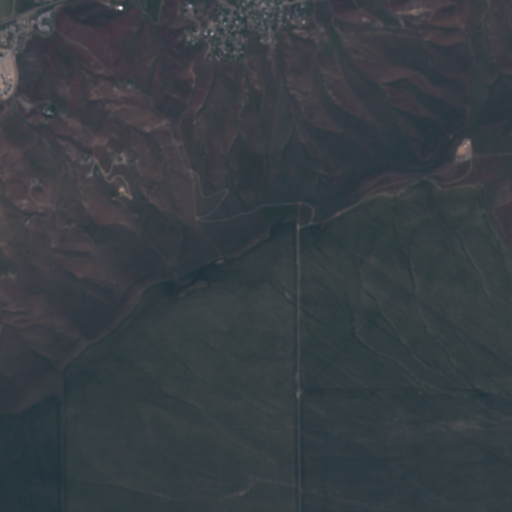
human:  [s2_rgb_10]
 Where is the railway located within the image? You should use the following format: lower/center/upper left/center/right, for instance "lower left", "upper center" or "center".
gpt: The railway is located in the upper left of the image.
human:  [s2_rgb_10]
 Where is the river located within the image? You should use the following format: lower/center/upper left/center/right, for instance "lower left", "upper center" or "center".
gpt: The river is located in the upper of the image.
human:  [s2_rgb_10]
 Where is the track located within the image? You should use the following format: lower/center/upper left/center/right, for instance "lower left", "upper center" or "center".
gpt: There is no track in the image.